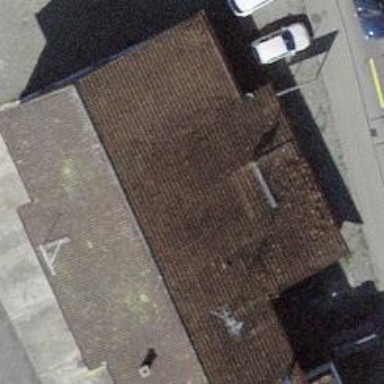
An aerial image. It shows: Car shop.